Question: I am working on kendo controls.I am having kendo stock chart in my application.I am providing tool-tip feature for chart.But it is not showing values,it showing values as "Undefined".When using the event which allows us to custom the tool-tips for a bar\line chart. The Data Item that is passed to the event is returned as Undefined . So, is there is property which I can be set that allows custom the tool-tip, even when their is a lot of pionts in a small area. Example: template: "#= dataItem.employeeName #".What is the problem in my chart code?
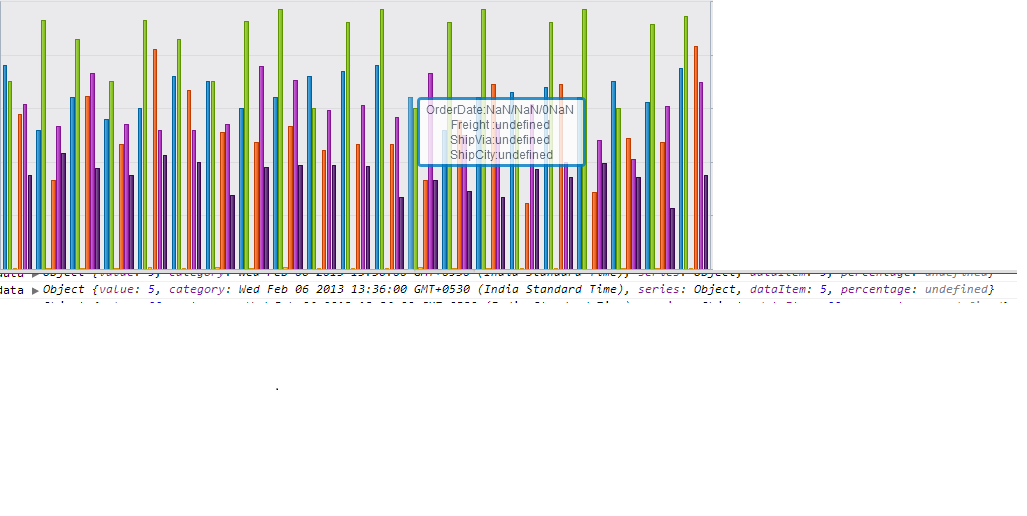
Answer: In your code you have to use in the template definition '#= dataItem.<fieldName> #' for example: 'Freight :#=dataItem.Freight# <br/>' since the structure received as 'data' by the KendoUI 'template' processor is 'dataItem.<fieldName>'.
So your template should be:
'''
template: "#OrderDate:#=dataItem.OrderDate# <br/>Freight :#=dataItem.Freight# <br/>ShipVia:#=dataItem.ShipVia# <br/> ShipCity:#= dataItem.ShipCity#"
'''
As debugging trick, you might define as 'template':
'''
template: "#console.log('data', data);#"
'''
This executes the code enclosed by '#'. Kendo UI template manager defines as 'data' the actual data that you have available in something like:
'''
using(data) {
// Template expanded code
};
'''
This makes correct using '#= dataItem.ShipCity #' but does not prevent you from still using 'data'. We take advantage of this for displaying on the browser console the 'data' and the checking its structure.
Your modified JSFiddle here: <URL>